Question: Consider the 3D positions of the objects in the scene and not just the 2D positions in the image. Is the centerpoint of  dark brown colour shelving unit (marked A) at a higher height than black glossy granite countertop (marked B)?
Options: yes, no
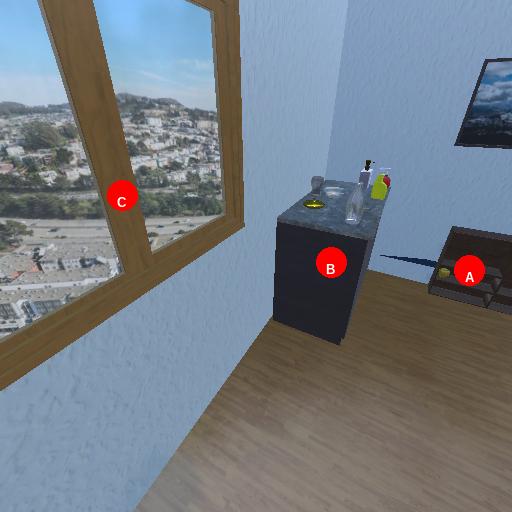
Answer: yes